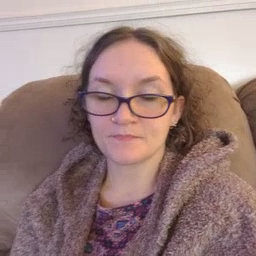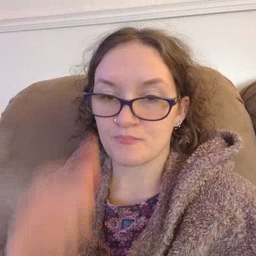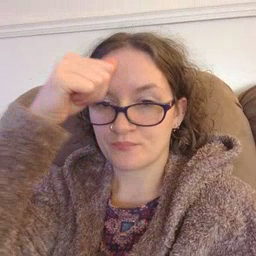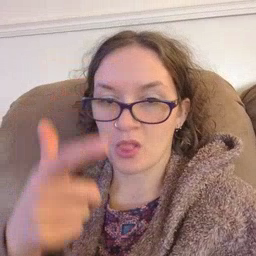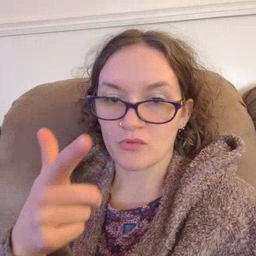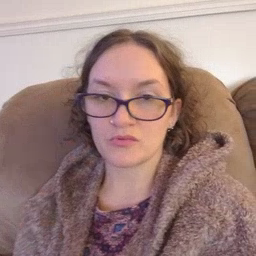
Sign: brother